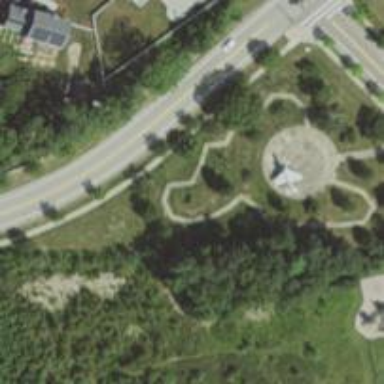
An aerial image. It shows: Historic memorial.